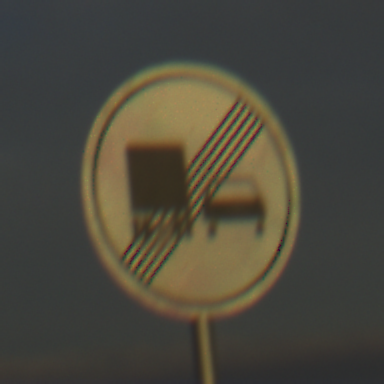
Verkehrszeichen: EndeUeberholverbotKraftfahrzeuge
Umgebung: Outdoor, Nature
Tageszeit: SunriseSunset
Wetter: PartlyCloudy
Licht: Natural
Jahreszeit: Summer
Kontrast: HighContrast